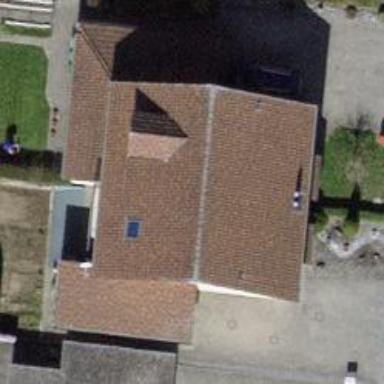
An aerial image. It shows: Garage.